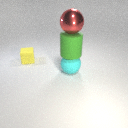
large red metal sphere above large cyan rubber sphere